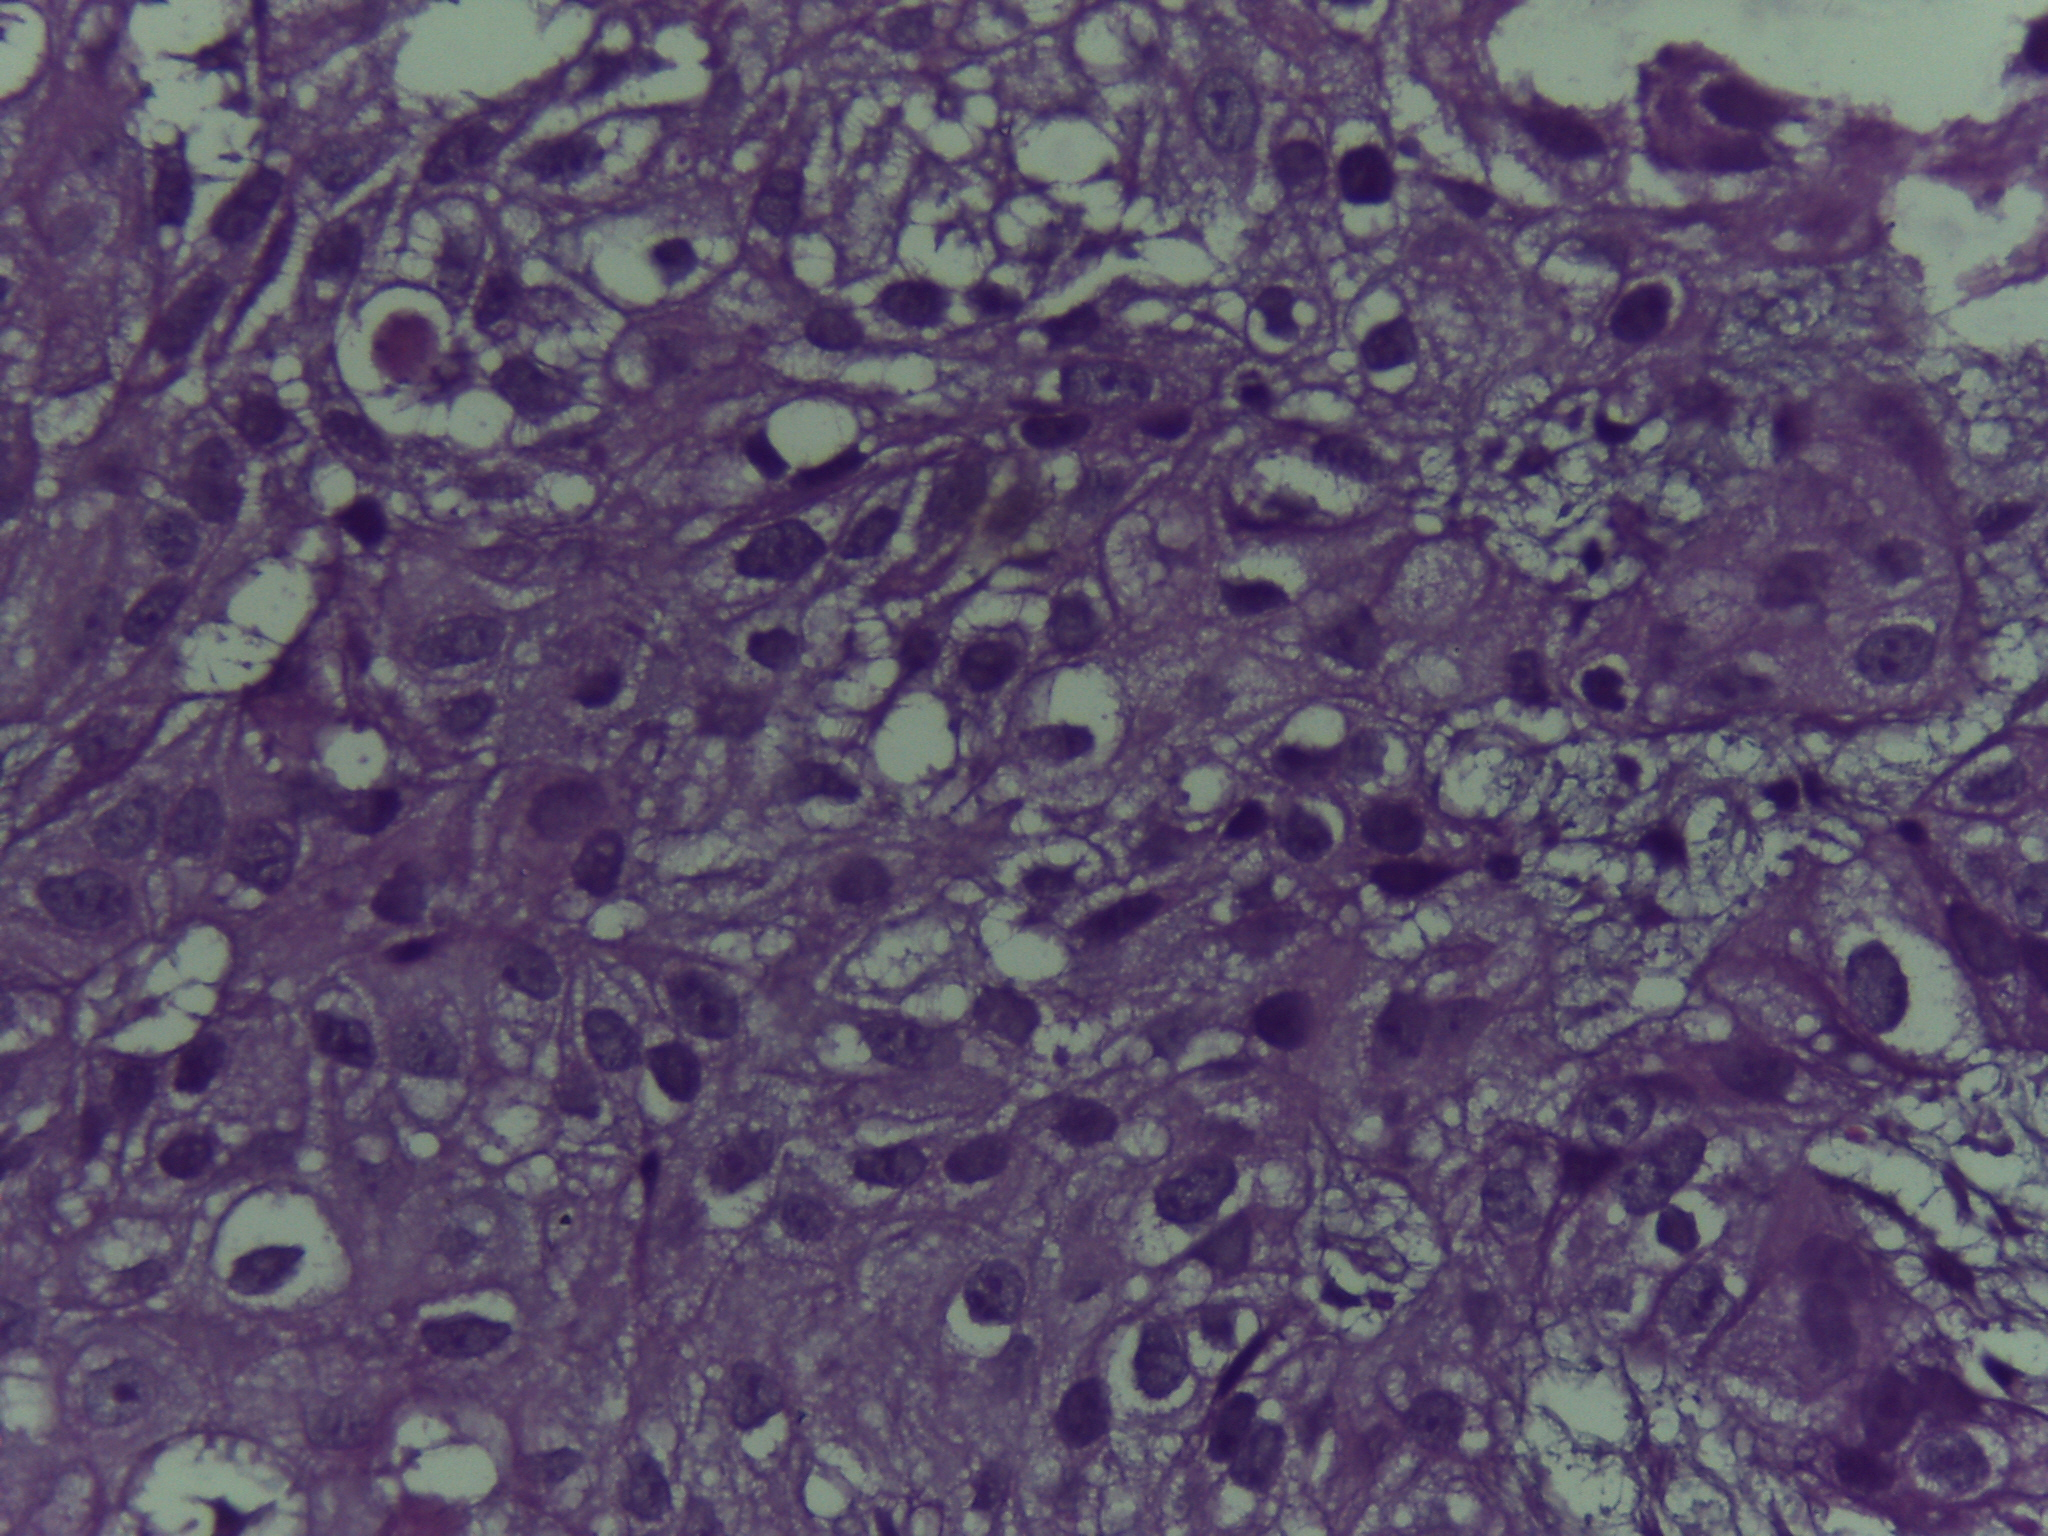
Diagnosis: OSCC